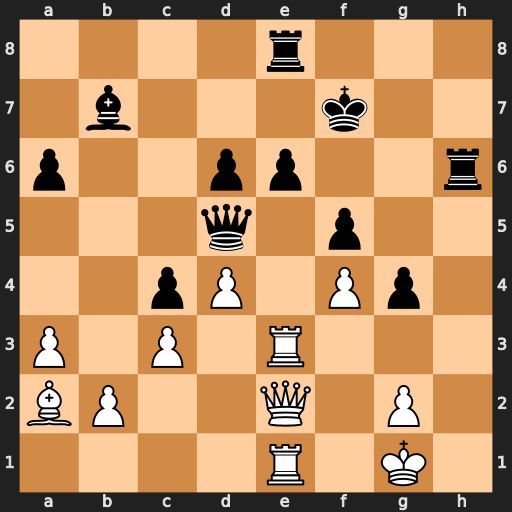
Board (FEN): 4r3/1b3k2/p2pp2r/3q1p2/2pP1Pp1/P1P1R3/BP2Q1P1/4R1K1
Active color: w
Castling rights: -
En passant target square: -
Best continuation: Bxc4 Qxg2+ Qxg2 Bxg2 Kxg2